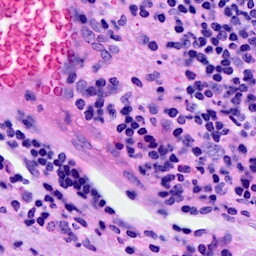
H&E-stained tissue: Breast